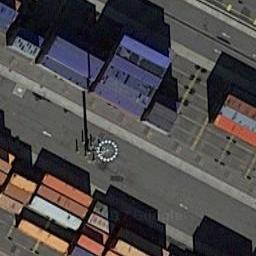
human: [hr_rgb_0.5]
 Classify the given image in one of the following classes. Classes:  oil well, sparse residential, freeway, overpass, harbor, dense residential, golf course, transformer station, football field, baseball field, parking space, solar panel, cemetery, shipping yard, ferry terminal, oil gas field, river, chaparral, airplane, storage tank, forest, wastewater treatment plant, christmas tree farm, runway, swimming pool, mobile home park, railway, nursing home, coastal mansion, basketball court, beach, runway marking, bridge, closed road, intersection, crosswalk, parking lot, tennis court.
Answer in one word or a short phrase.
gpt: shipping yard